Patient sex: M
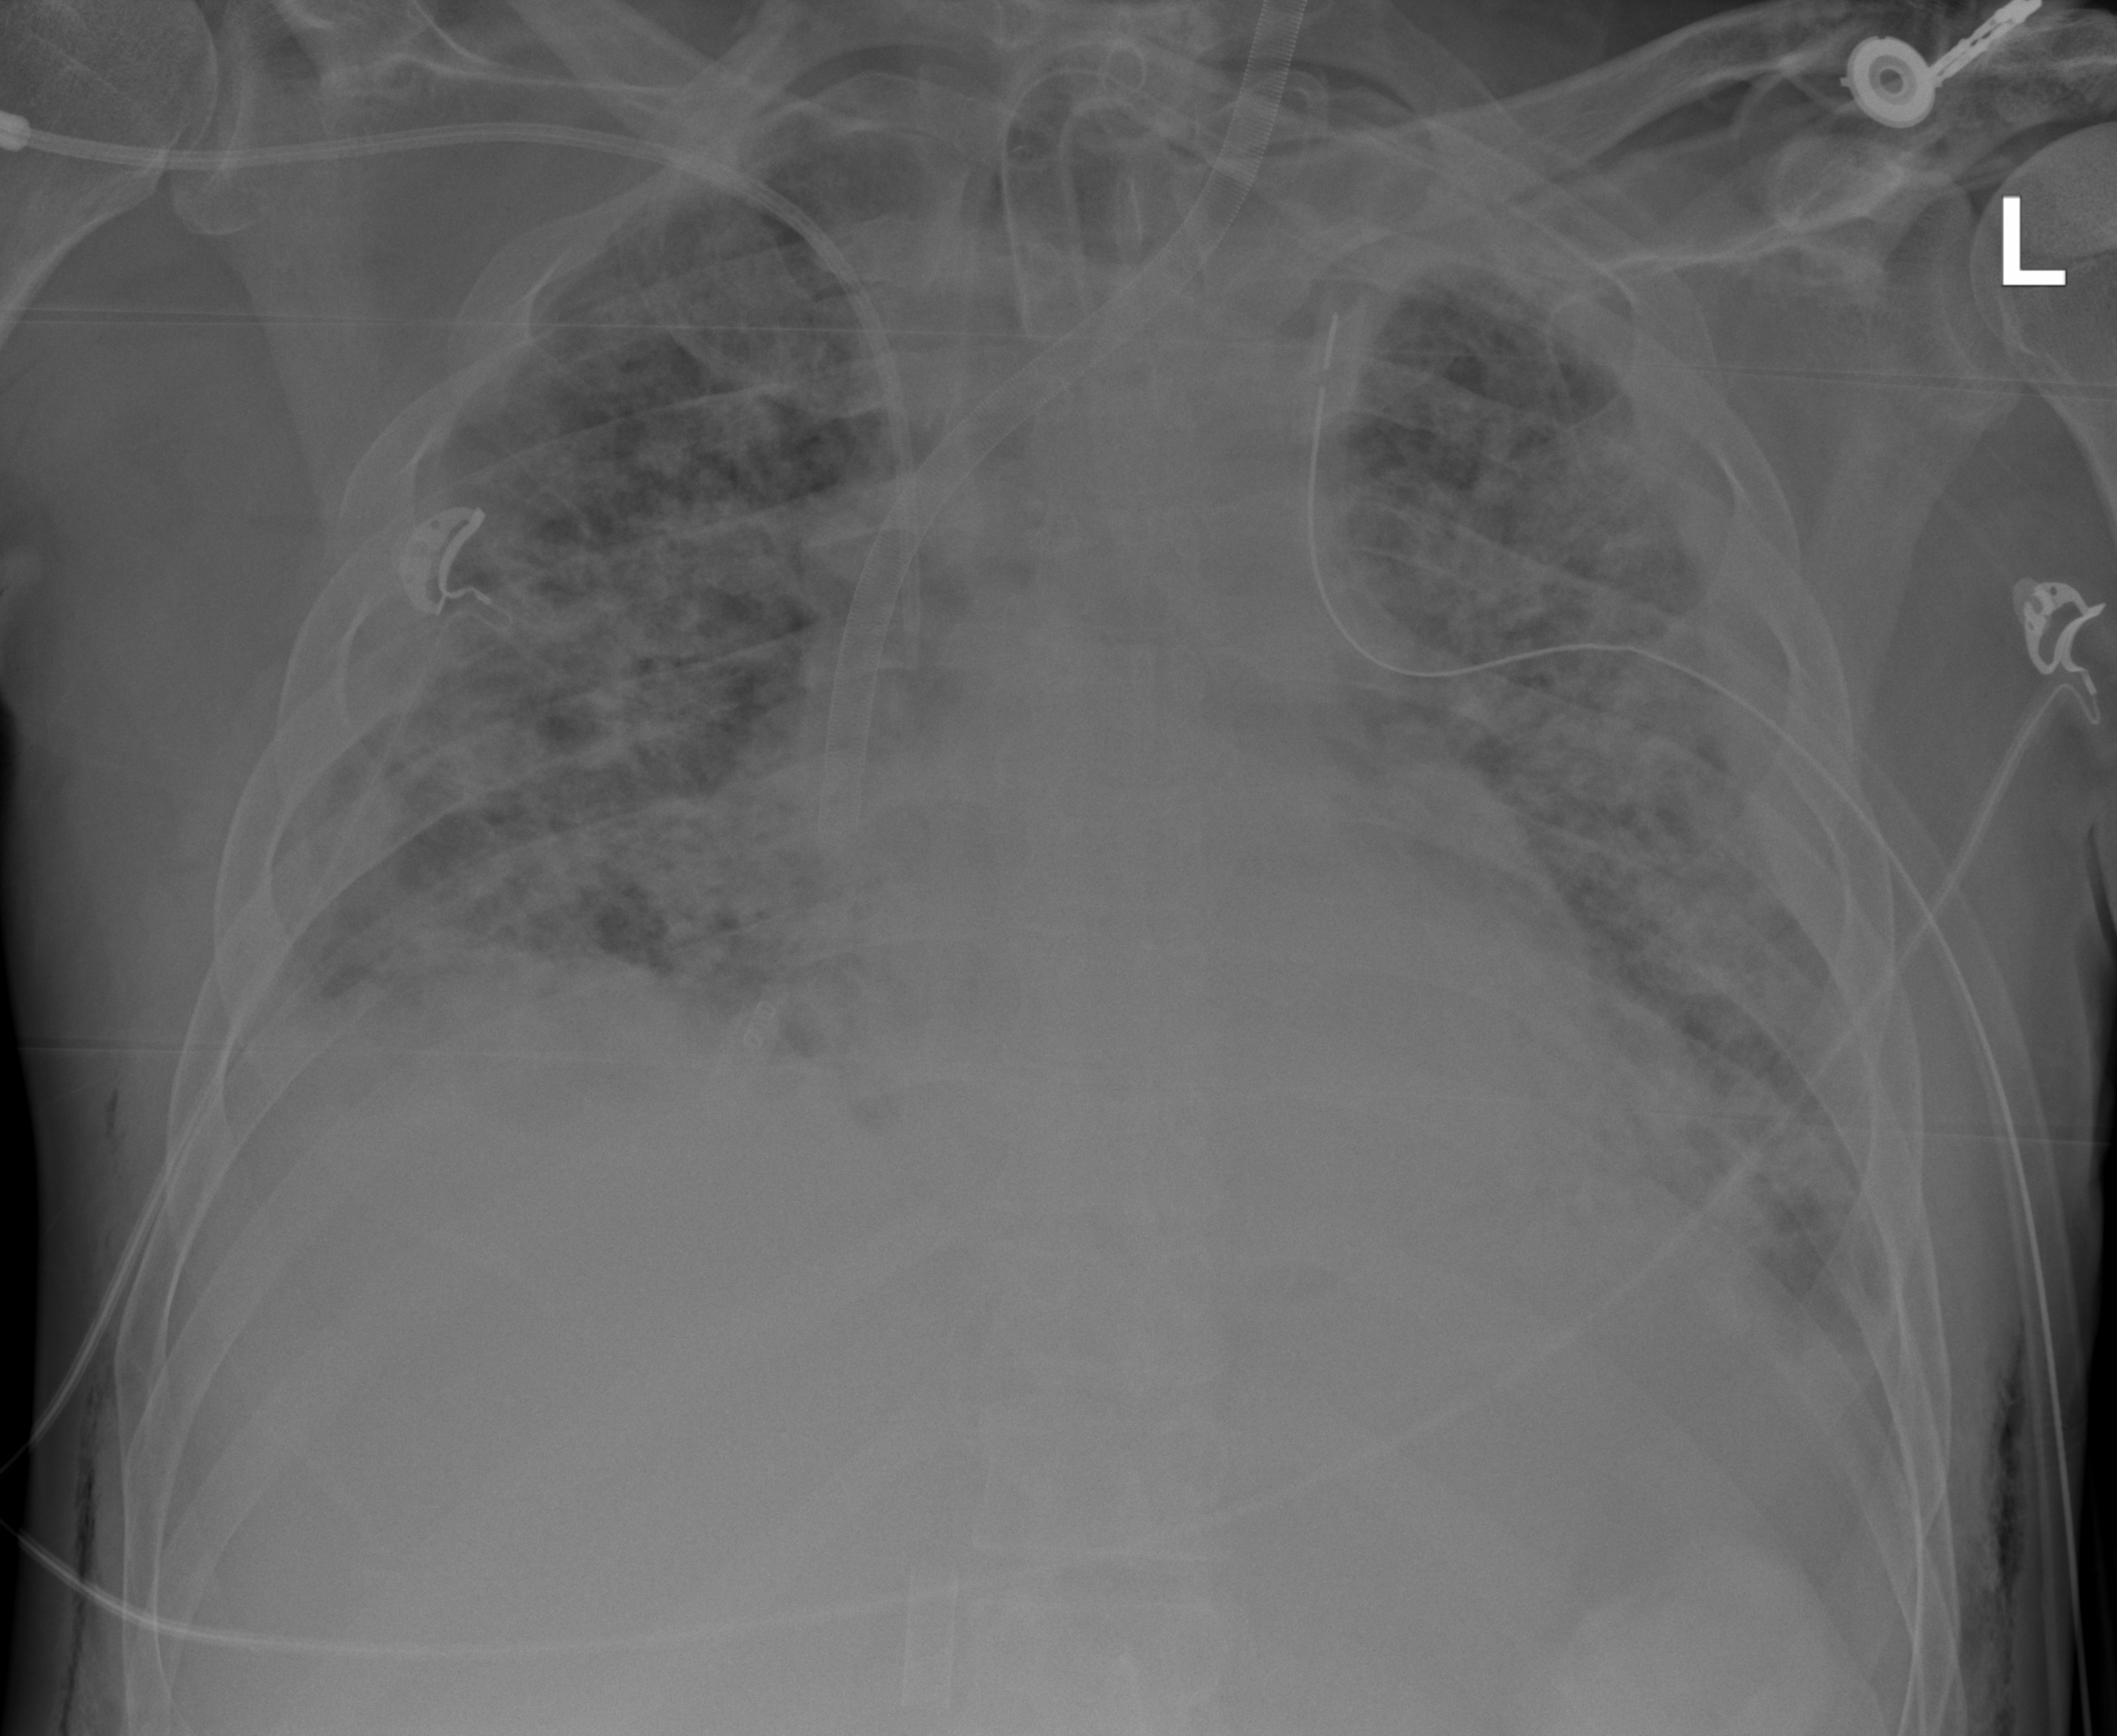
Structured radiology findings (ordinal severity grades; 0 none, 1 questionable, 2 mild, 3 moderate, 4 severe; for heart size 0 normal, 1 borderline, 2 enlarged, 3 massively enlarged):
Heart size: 1
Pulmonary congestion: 0
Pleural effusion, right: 2
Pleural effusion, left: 2
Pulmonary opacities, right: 3
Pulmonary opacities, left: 3
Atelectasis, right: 2
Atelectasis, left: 2